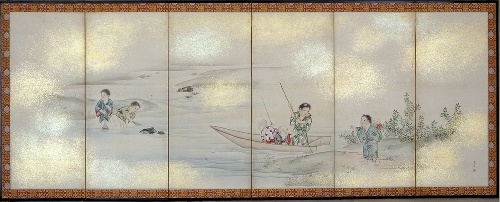
Title: 円山応震筆　子供遊び図屏風|Children Playing in Summer and Winter
Artist: Maruyama Ōshin
Artist bio: Japanese, 1790–1838
Date: early 19th century
Object type: Screens
Classification: Paintings
Medium: Pair of six-panel folding screens; ink, color, and gold on paper
Culture: Japan
Period: Edo period (1615–1868)
Dimensions: Image (each screen): 32 5/16 in. × 8 ft. 7 3/16 in. (82 × 262.1 cm)
Department: Asian Art
Credit line: Gift of Gitter-Yelen Foundation, 2009
Accession year: 2009
Repository: Metropolitan Museum of Art, New York, NY
Tags: Boys|Playing|Trees|Snow|Boats